Aerial crown-view tile of a tropical tree (Barro Colorado Island, Panama), acquired 20250124:
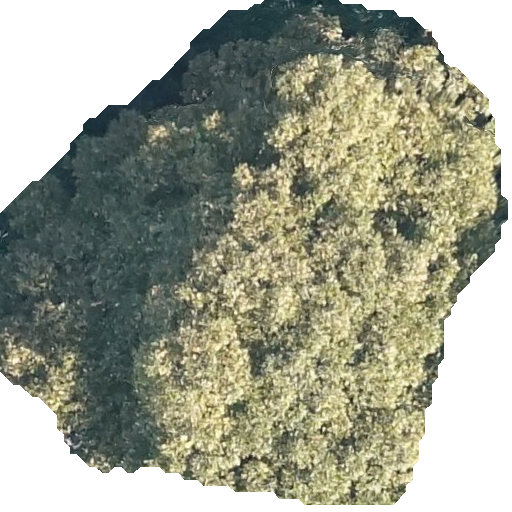
Species: Dipteryx oleifera
GBIF accepted scientific name: Dipteryx oleifera
Crown area: 284.704 m²